Interaction volume radius: 5 \u00c5
Interaction volume height: 15 \u00c5
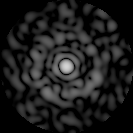
Disorder parameter: 0.8118